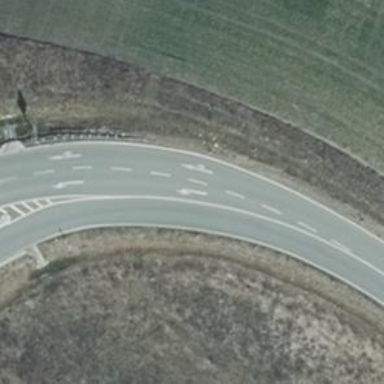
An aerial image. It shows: Unclassified road with asphalt surface.